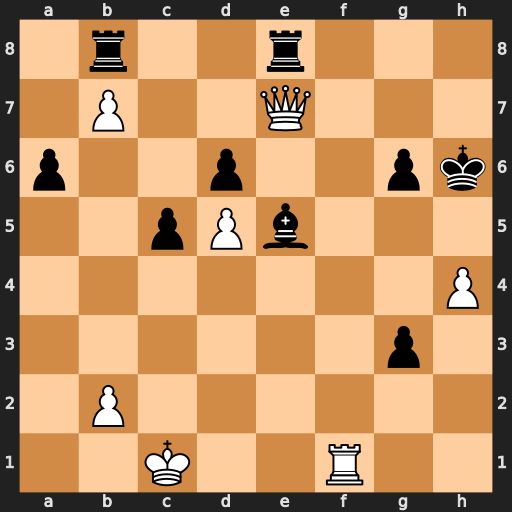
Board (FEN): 1r2r3/1P2Q3/p2p2pk/2pPb3/7P/6p1/1P6/2K2R2
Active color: w
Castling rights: -
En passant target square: -
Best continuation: Qg5+ Kg7 h5